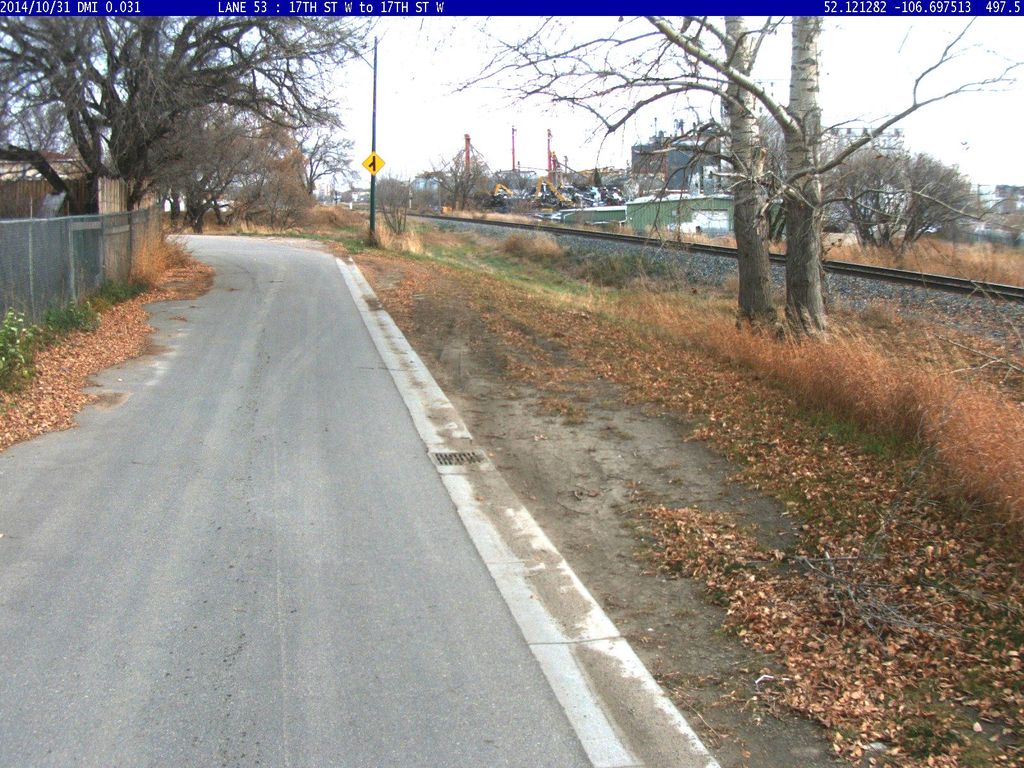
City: saskatoon